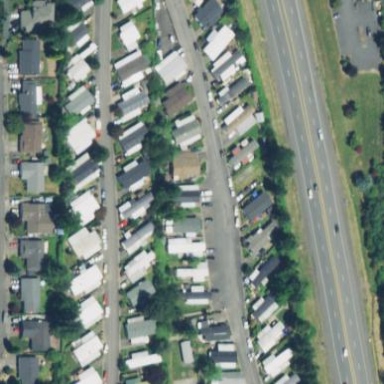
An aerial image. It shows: Residential area known as trailer park.